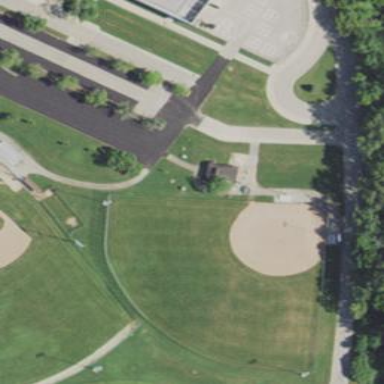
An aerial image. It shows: Softball pitch for leisure sports.